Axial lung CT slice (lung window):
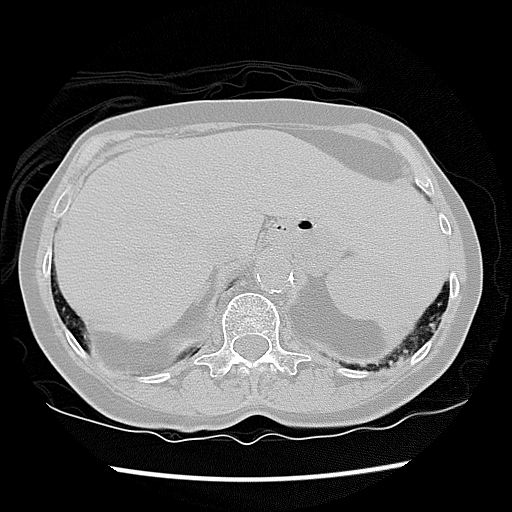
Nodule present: no